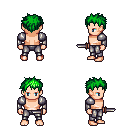
a pixel art fantasy rpg character, male body template, human, light skin, steel arm armor, metal pants, green bedhead hairstyle, dagger, four views (front, back, left, right), 2x2 character sprite sheet, small pixel art, hard edges, no anti-aliasing